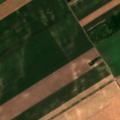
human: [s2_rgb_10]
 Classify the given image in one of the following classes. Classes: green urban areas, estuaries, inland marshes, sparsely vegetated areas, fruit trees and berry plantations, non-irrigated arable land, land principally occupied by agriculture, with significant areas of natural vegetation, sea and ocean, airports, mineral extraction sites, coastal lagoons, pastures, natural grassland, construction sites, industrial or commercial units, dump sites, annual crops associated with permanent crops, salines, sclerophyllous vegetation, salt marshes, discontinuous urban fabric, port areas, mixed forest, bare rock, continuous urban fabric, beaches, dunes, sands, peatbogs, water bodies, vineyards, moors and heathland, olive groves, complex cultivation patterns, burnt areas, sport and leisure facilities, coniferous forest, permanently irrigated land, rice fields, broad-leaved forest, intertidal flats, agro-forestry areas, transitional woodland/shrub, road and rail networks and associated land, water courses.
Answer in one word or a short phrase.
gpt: non-irrigated arable land